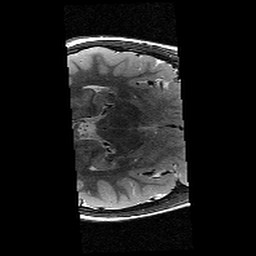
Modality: T2w
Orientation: axial
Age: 9
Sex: female
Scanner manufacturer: siemens
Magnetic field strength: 3 T
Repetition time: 9.23 s
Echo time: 0.067 s